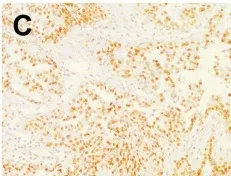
Histopathological and immunohistochemical images of Xp11.2 RCC. (C) Immunohistochemistry showed that the tumor cells were positive for TFE-3 (magnification x100).
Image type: pathology (immunostaining)